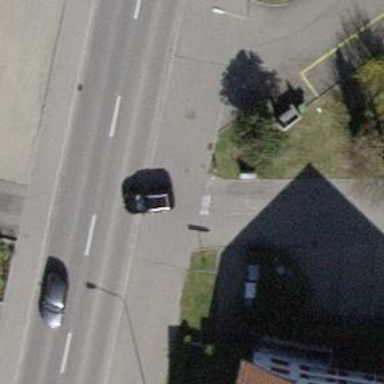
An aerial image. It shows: Asphalt path that serves as sidewalk.